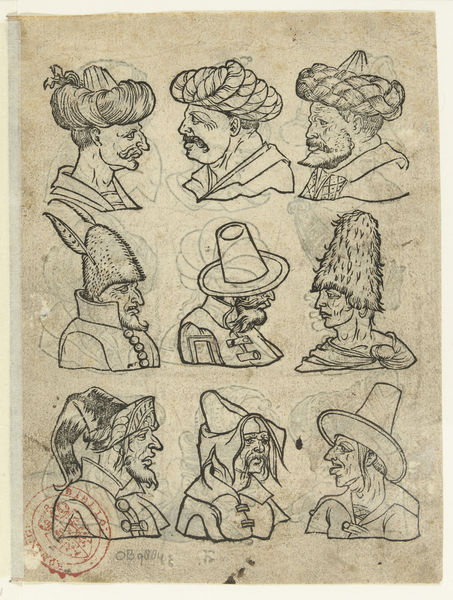
Titel: Negen mannenhoofden met exotische hoofdbedekkingen
Standort: Amsterdam
Institution: Rijksmuseum
Schlagwörter: fancy, hat, men, people, red, women, black, face, hair, nose, old, portrait, flowers, feather, profile, sad, man, ear, head, eyes, helmet, male, side, drawing, paper, black and white, brow, chin, coat, fabric, fur, mouth, buttons, caricature, hats, humor, illustration, sketch, beard, faces, jacket, pen, portraits, human, neck, draft, drawings, ears, study, pencil, seal, eye, shoulders, perople, asian, stamp, cheek, top hat, humans, clothing, page, eastern, orientalism, russian, button, heads, mustache, moustache, turban, middle ages, ugly, emblem, beards, wtf, funny, caps, emotion, turbans, braids, sketches, nine, tracing, caricatures, brim, east, culture, collars, jackets, turks, tradition, pencile, head coverings, translucent, necks, shitty, bearskin, hates, thin paper, do not accept checks from these men, worst hats, naitiv, stemp, nationality, eas, redrawing